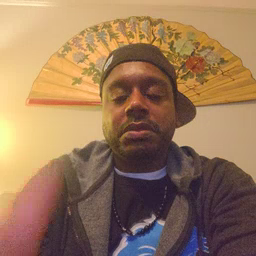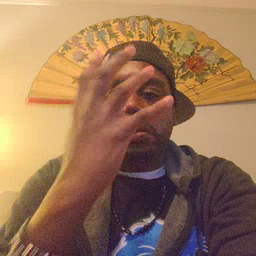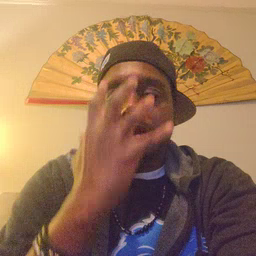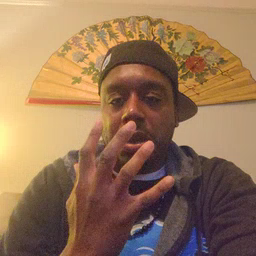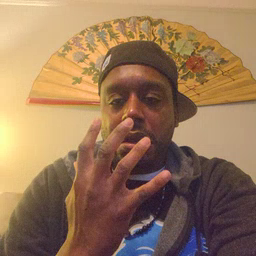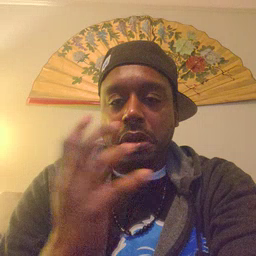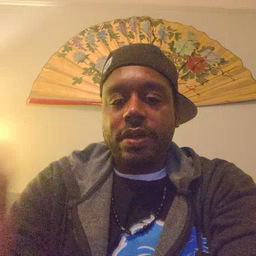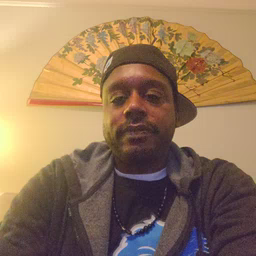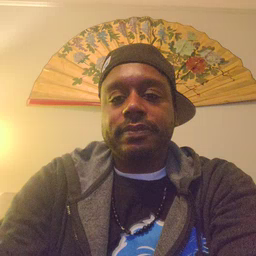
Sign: sad